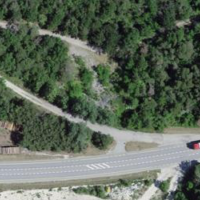
EUNIS habitat code: 44
Species observed at this site:
Euphorbia cyparissias
Berberis vulgaris